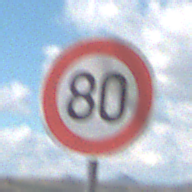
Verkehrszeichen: Geschwindigkeit80
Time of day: Midday
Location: Outdoor (Nature)
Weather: PartlyCloudy
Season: NotSpecified
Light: Natural